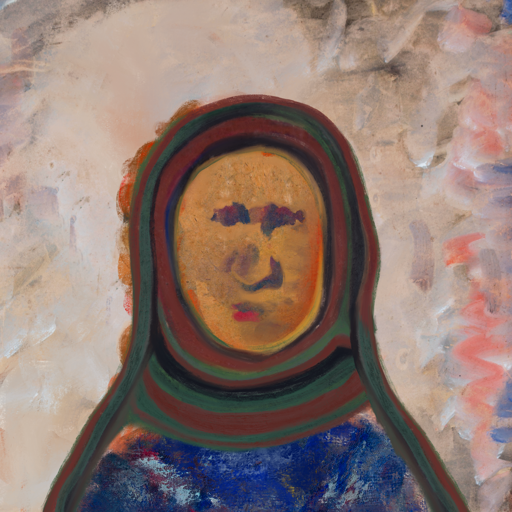
Background: Roy_Bahadur, Head And Neck Front: In_The_Sun, Face Front: In_The_Sun, Bust: Irani, Hair Front: Rupkatha, Head Accessory: After_Raid_Scarf, Second Necklace: Blank, Necklace: Blank, Baby: Blank